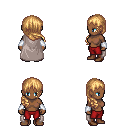
a pixel art fantasy rpg character, female body template, human, dark skin, gray cape, red pants, light blonde right-swept hairstyle, white cloth bracers, brown shoes, four views (front, back, left, right), 2x2 character sprite sheet, small pixel art, hard edges, no anti-aliasing